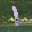
Label: 1